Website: bh-photo
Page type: address-validator
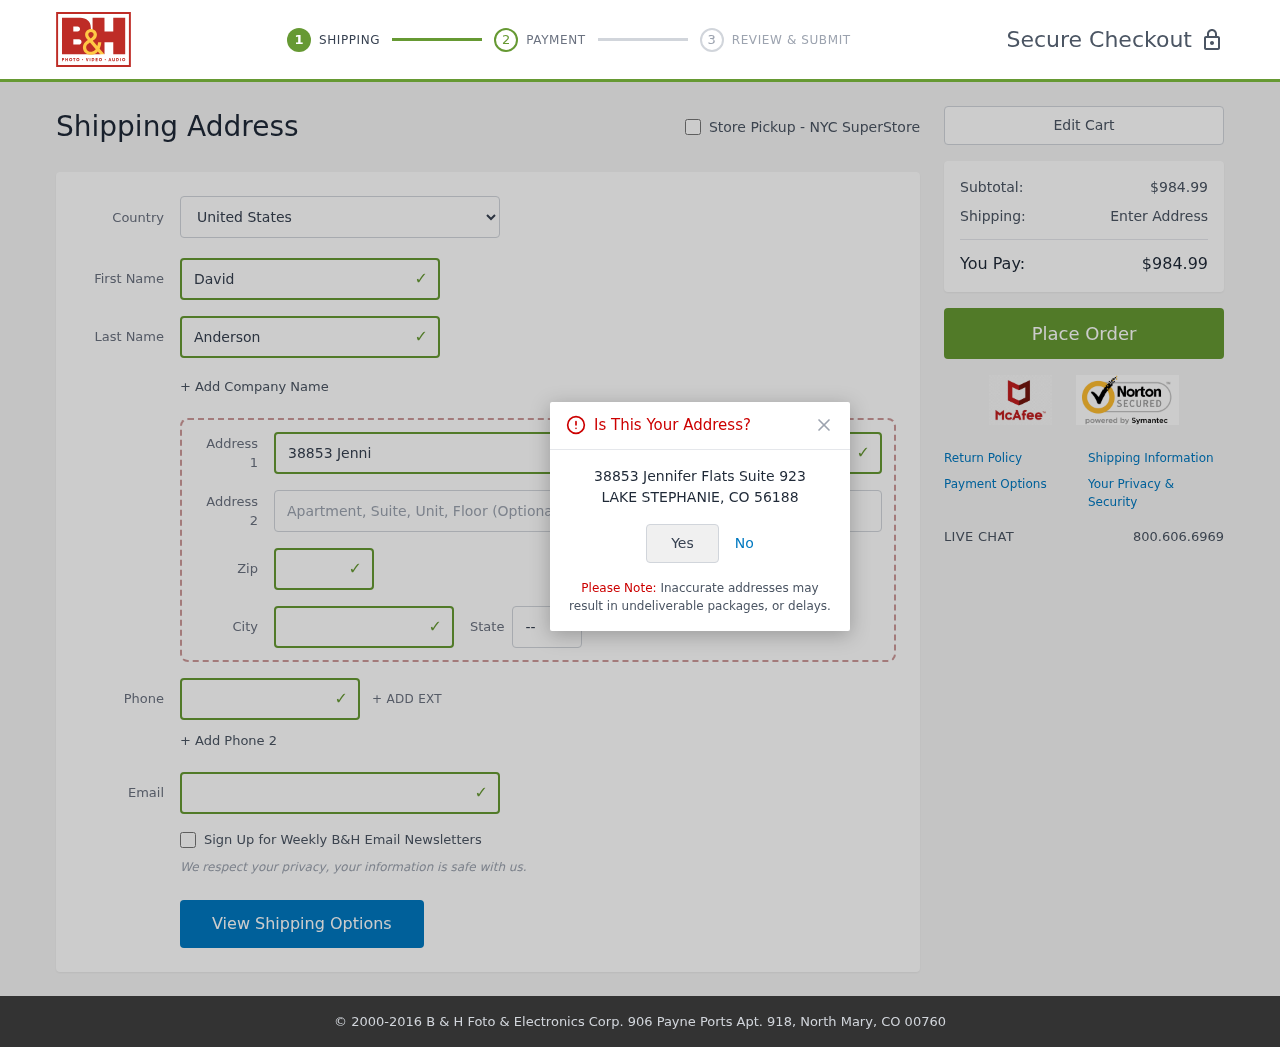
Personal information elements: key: PII_CITY
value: Lake Stephanie
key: PII_COUNTRY
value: United States
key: PII_EMAIL
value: danderson@hotmail.com
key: PII_FIRSTNAME
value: David
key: PII_LASTNAME
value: Anderson
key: PII_PHONE
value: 9995444412
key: PII_POSTCODE
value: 56188
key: PII_STATE_ABBR
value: CO
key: PII_STREET
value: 38853 Jennifer Flats Suite 923
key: PII_STREET2
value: Apt. 712
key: PII_CITY_CONFIRM
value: LAKE STEPHANIE
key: PII_POSTCODE_FULL
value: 56188
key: PII_POSTCODE_NUMERIC
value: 56188
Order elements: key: ORDER_SUBTOTAL
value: $984.99
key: ORDER_TOTAL
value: $984.99